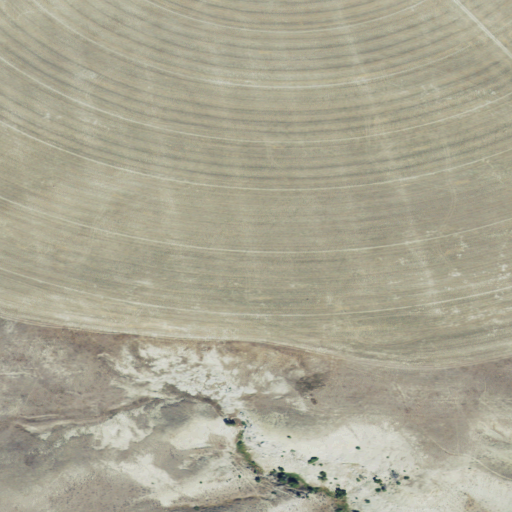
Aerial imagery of mountains in Montana named Franklin Hills containing cultivated crops, grassland, and shrub